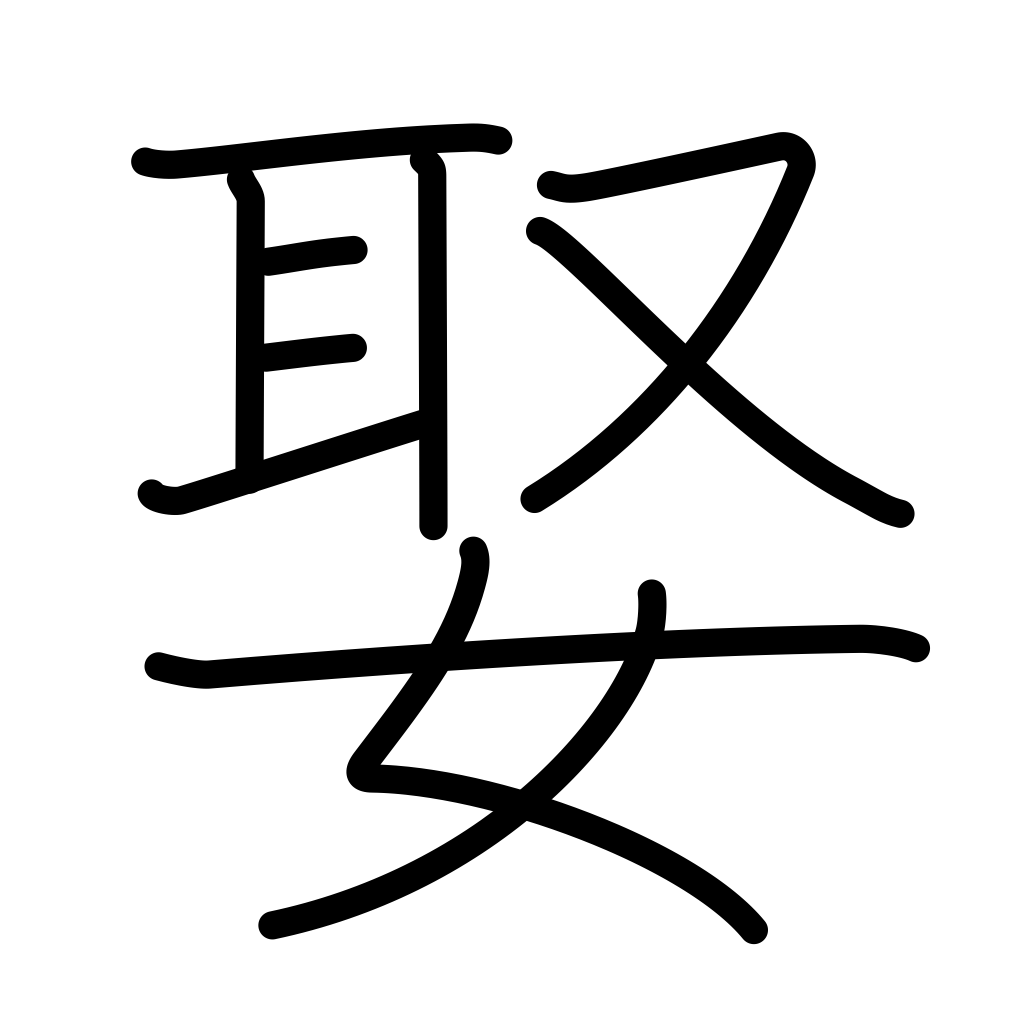
Meaning: marry, arrange a marriage